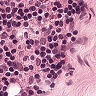
Metastatic tissue present: no